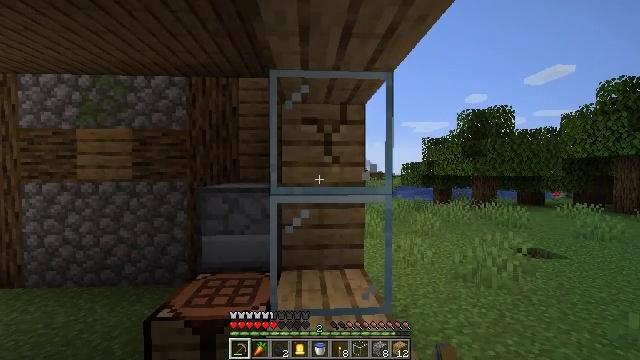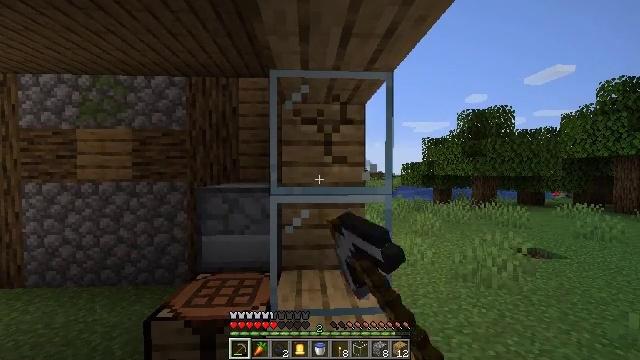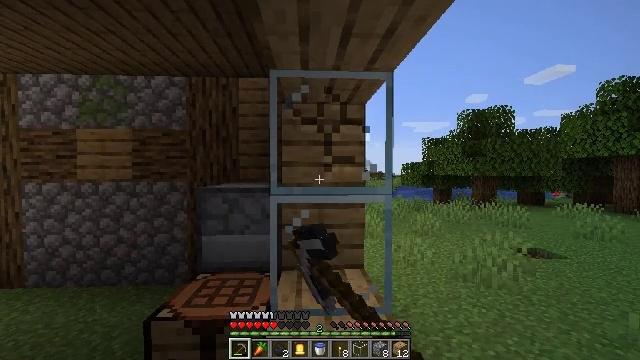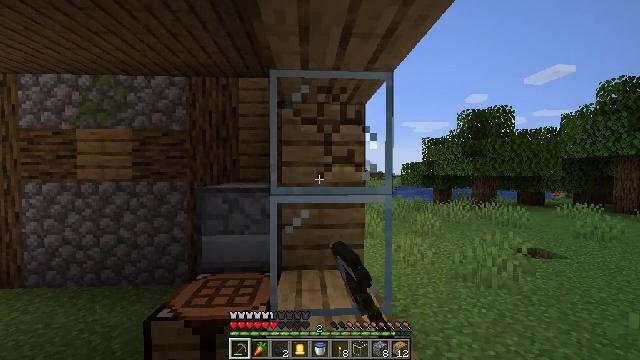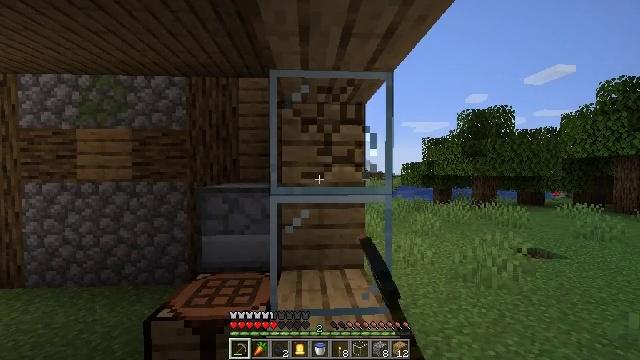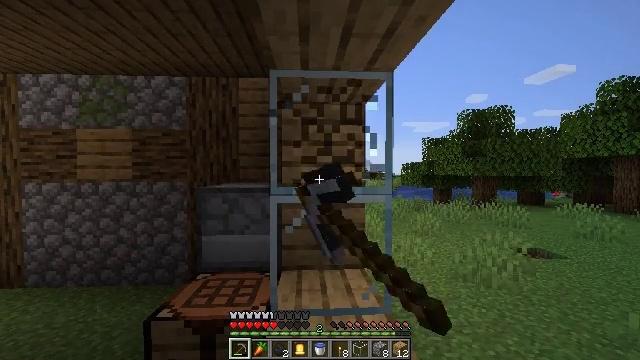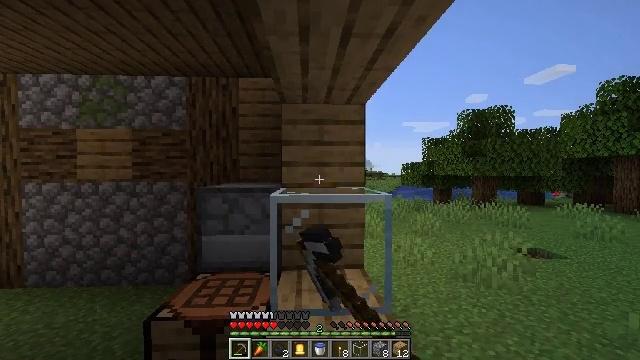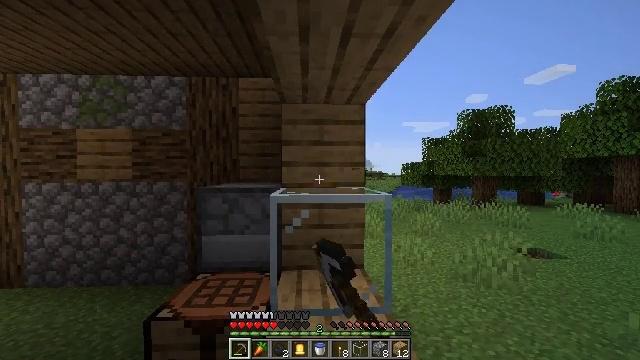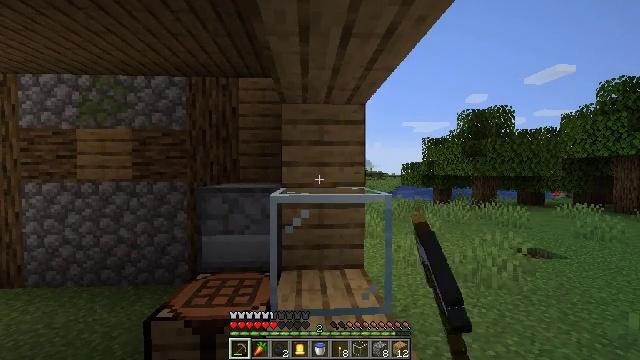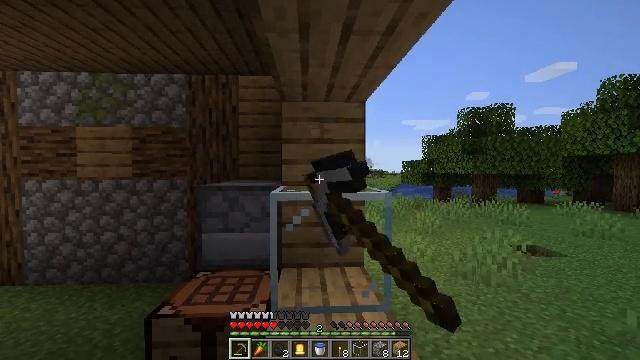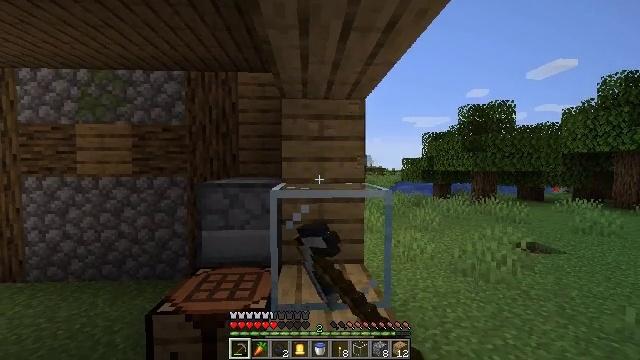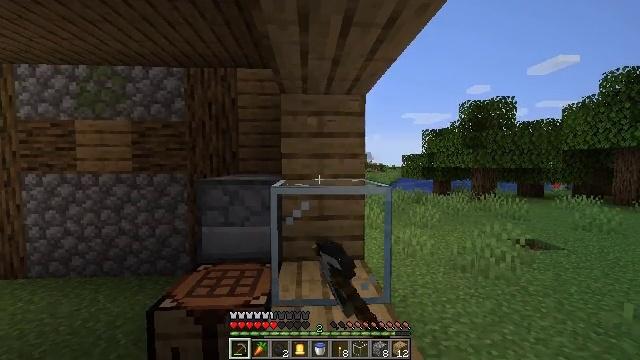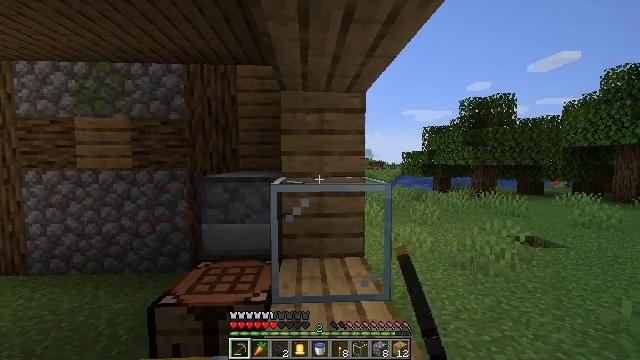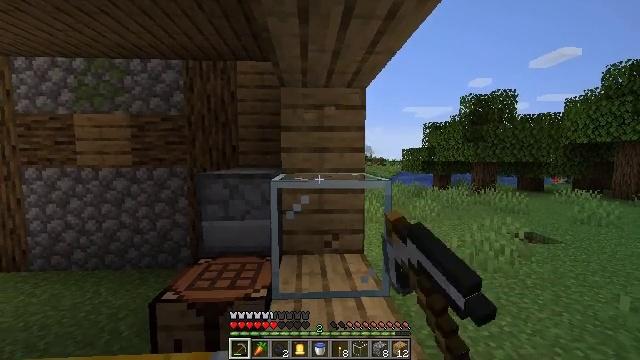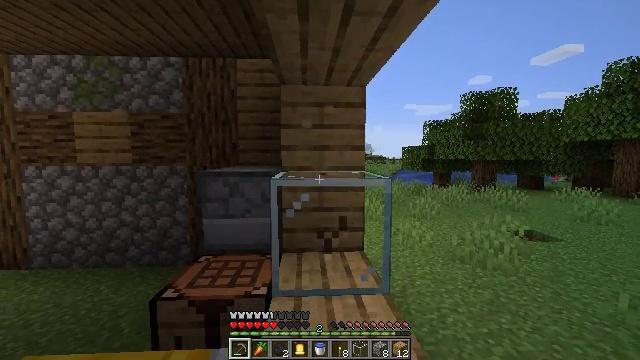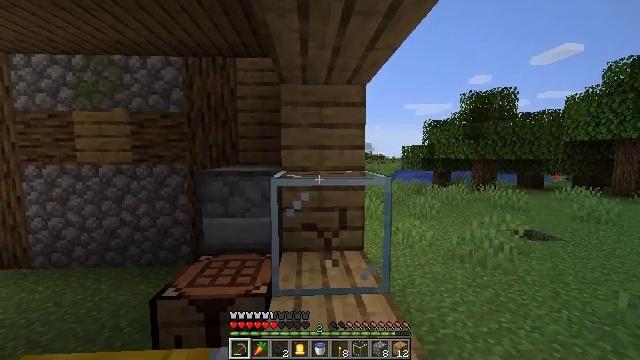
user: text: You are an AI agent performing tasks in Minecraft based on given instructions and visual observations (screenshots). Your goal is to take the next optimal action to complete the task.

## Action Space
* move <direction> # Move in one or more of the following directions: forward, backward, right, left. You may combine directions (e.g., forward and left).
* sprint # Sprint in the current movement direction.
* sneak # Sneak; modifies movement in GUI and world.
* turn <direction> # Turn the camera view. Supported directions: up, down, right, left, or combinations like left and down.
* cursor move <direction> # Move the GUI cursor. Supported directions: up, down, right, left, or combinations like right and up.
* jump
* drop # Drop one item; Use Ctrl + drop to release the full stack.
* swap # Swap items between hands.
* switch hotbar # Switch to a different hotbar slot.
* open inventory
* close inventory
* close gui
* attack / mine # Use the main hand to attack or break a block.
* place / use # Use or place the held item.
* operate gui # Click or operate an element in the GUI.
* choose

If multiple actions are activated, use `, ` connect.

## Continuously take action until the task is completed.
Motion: motion action
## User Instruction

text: Mine the glass to clear the view.
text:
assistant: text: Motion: attack / mine
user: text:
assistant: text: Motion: attack / mine
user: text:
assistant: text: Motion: attack / mine
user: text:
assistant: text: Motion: attack / mine
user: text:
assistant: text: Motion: attack / mine
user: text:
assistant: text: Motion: attack / mine
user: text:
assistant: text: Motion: attack / mine
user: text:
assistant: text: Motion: attack / mine
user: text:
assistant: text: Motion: attack / mine
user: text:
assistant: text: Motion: attack / mine
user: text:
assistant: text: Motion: attack / mine
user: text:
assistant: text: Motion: attack / mine
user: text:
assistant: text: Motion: attack / mine
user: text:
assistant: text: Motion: attack / mine
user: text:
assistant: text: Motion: attack / mine
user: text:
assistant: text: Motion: attack / mine
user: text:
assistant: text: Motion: attack / mine
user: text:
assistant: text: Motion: attack / mine
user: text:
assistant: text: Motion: attack / mine
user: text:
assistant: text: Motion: attack / mine
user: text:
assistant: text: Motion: attack / mine
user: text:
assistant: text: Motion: attack / mine
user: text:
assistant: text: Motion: turn down, attack / mine
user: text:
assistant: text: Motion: turn down, attack / mine
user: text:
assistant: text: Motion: move forward, turn left and down, attack / mine
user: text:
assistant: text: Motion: attack / mine